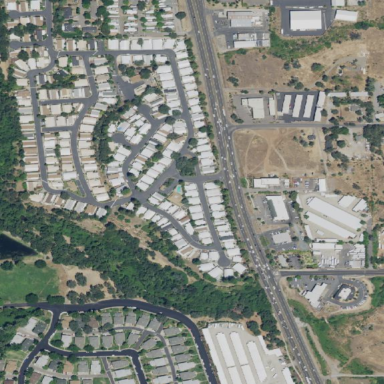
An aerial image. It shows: Residential area with mobile homes.